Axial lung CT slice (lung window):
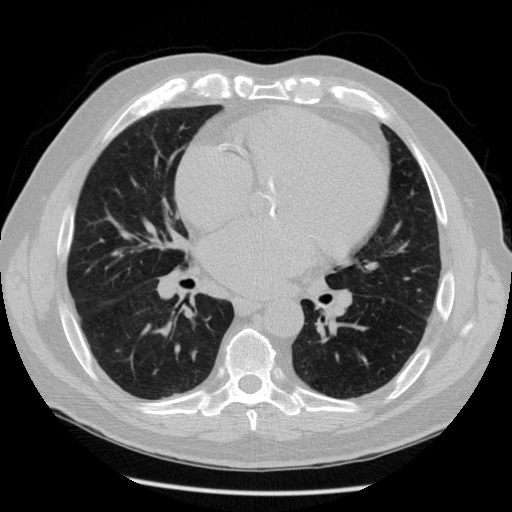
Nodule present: no